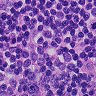
Metastatic tissue present: no